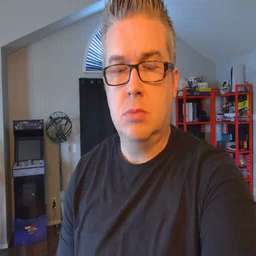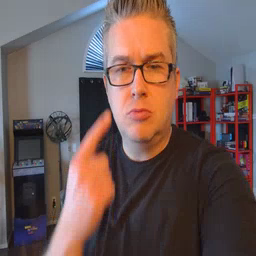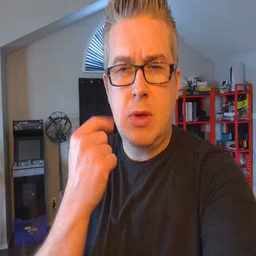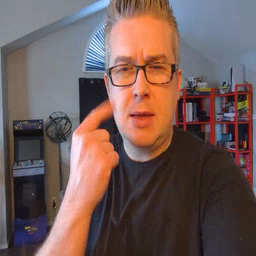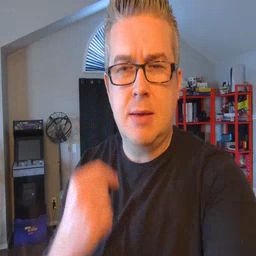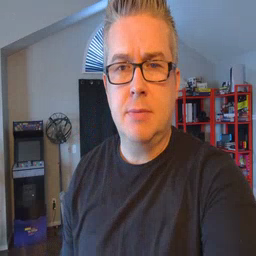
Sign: cry